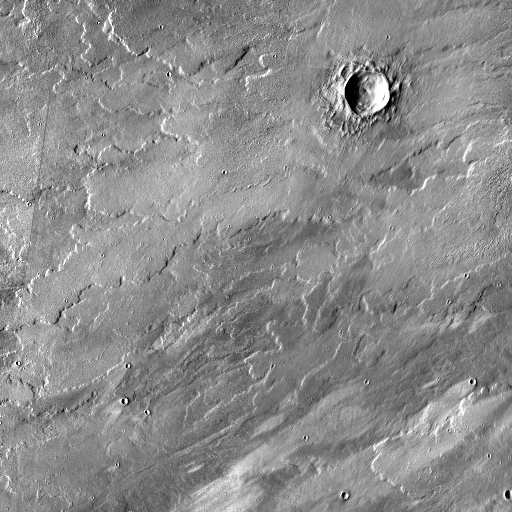
Crater classes present: Background, Other, Layered